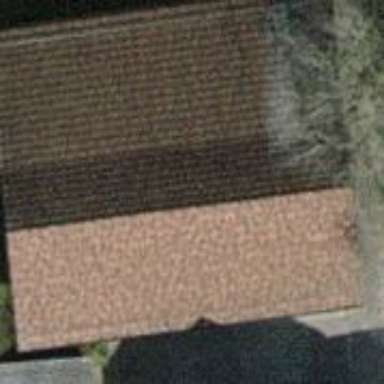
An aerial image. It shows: Shed building.